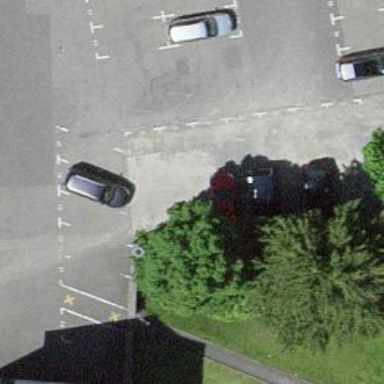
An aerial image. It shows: Charging station.